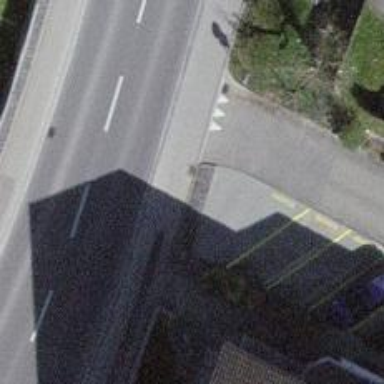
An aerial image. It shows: Road with "give way" sign.